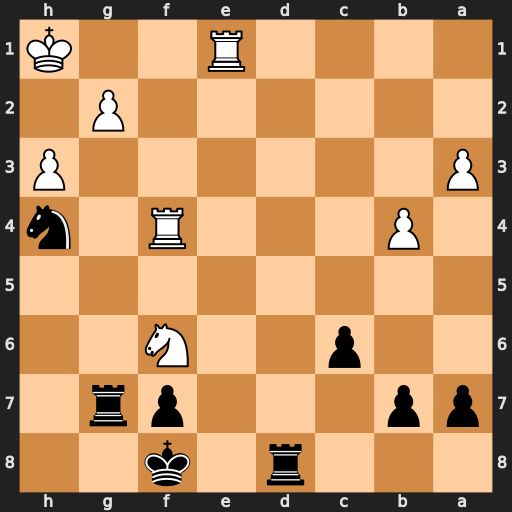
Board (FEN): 3r1k2/pp3pr1/2p2N2/8/1P3R1n/P6P/6P1/4R2K
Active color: b
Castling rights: -
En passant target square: -
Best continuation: Nxg2 Rd4 Nxe1